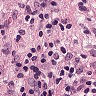
Metastatic tissue present: yes